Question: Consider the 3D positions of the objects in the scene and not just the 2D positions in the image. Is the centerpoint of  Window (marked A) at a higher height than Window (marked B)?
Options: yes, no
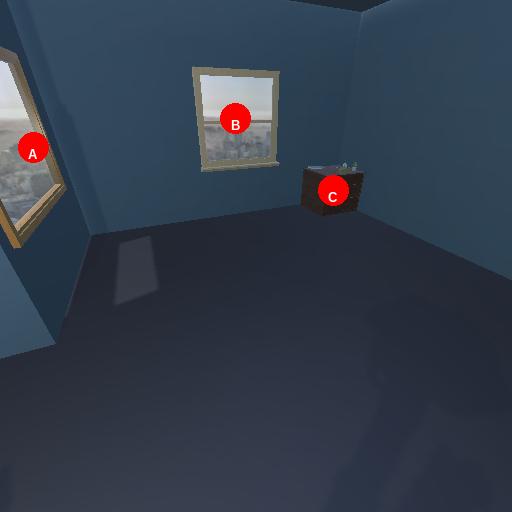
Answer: yes